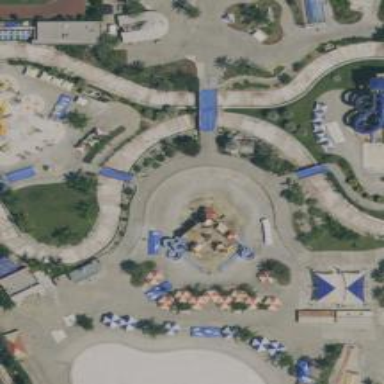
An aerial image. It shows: Water slide attraction.